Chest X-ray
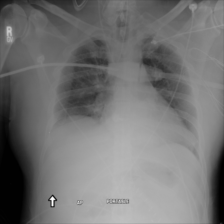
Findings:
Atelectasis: negative
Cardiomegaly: negative
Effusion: negative
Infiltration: negative
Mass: negative
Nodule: negative
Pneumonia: negative
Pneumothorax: negative
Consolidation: negative
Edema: negative
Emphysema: negative
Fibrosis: negative
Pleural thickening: negative
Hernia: negative